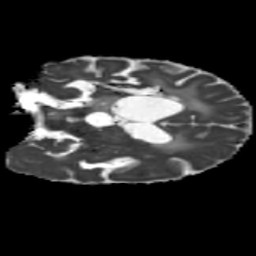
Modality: MD
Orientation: coronal
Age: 52
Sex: male
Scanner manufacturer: siemens
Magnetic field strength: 3 T
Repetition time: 5.25 s
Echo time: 0.08 s